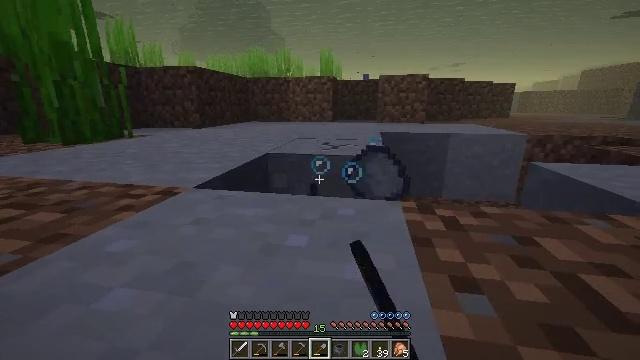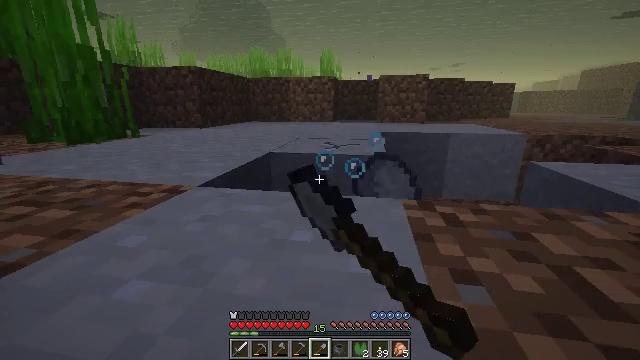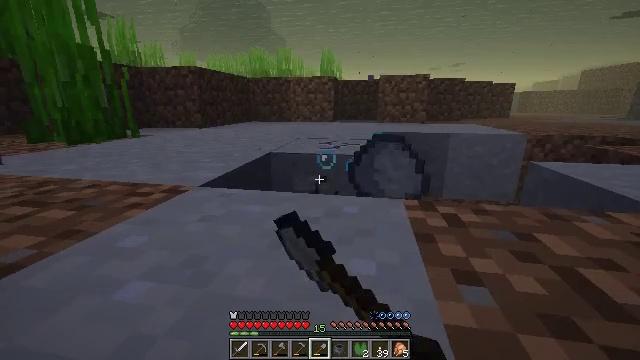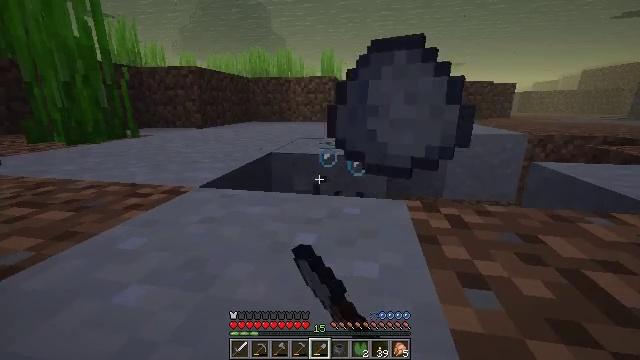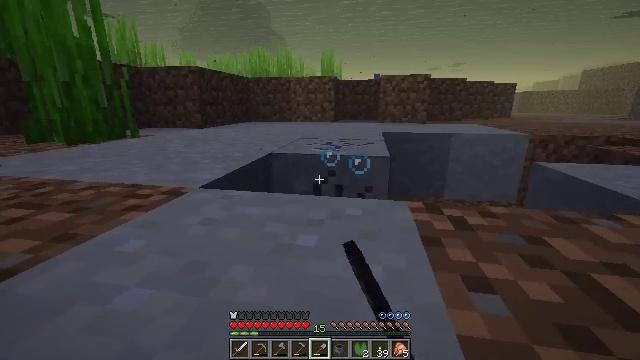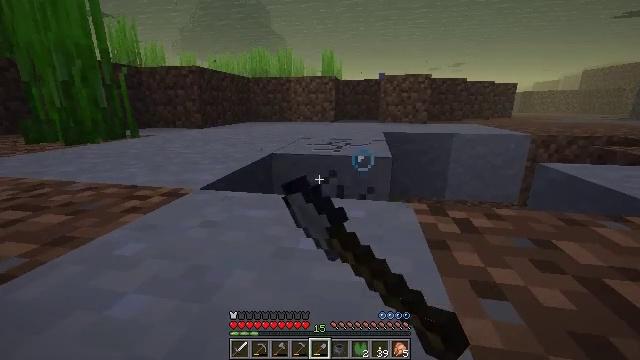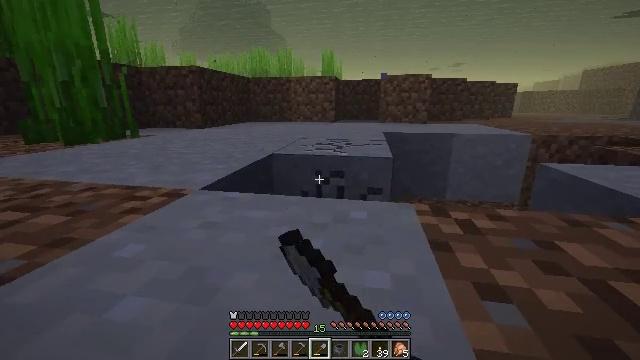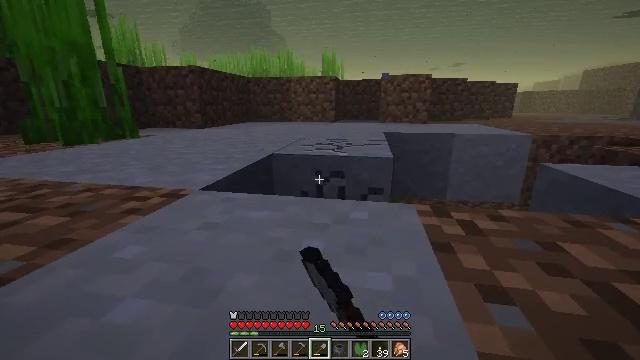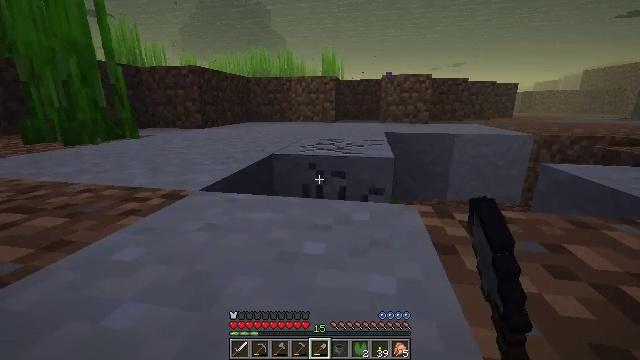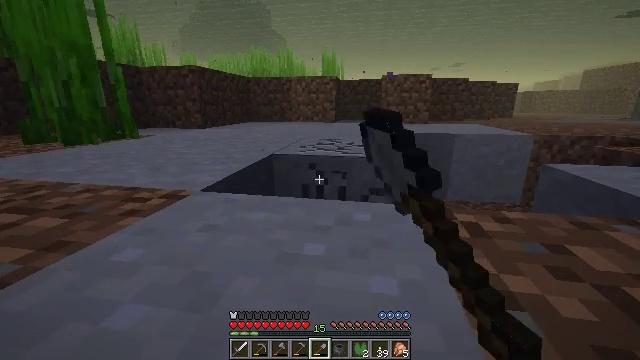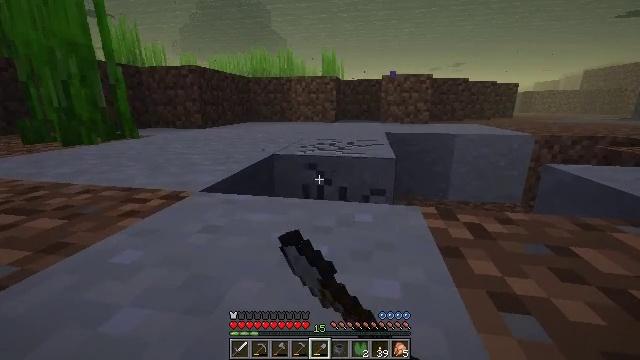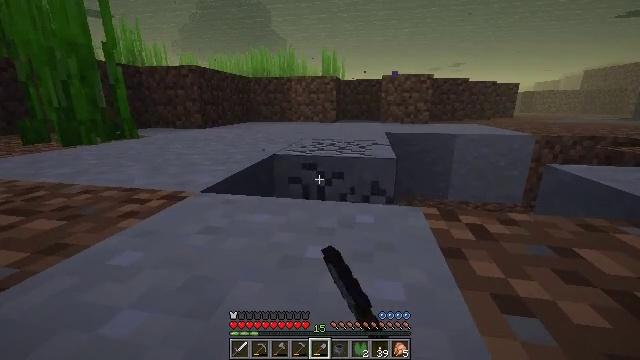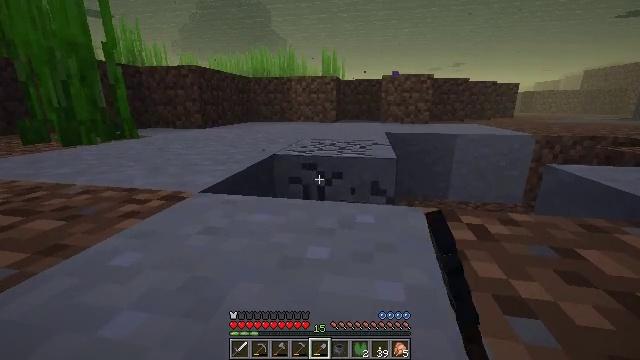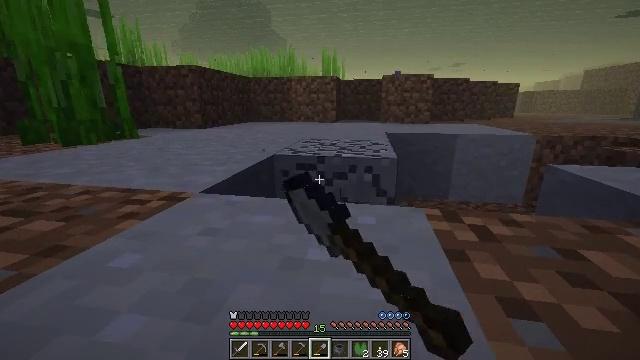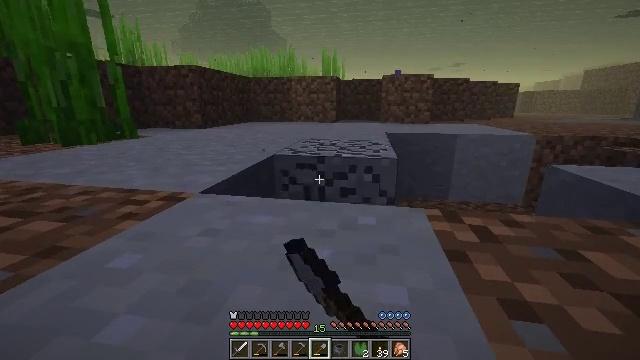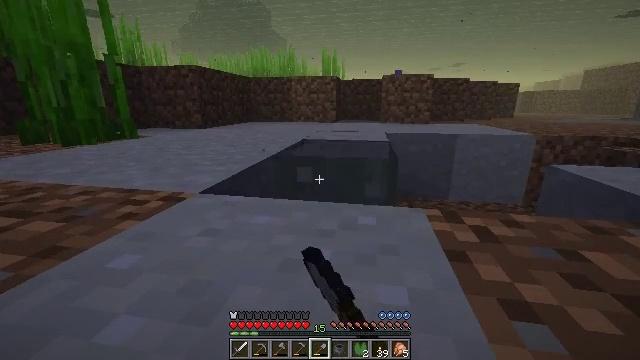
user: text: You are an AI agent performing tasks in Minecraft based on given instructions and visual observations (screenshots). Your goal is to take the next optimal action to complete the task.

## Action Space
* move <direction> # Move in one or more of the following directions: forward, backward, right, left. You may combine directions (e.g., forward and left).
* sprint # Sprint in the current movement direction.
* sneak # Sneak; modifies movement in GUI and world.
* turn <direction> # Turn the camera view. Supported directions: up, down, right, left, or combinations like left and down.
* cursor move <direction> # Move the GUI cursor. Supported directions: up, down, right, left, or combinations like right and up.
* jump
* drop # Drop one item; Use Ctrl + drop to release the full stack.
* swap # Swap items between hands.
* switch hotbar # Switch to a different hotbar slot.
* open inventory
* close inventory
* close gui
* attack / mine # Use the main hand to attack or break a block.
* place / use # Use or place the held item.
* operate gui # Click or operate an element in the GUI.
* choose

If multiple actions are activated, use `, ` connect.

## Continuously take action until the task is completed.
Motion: motion action
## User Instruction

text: Break the clay block to collect it.
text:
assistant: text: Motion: move forward, sneak, attack / mine
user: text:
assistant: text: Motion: move forward, sneak, attack / mine
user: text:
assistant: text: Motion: sneak, attack / mine
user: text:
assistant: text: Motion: sneak, attack / mine
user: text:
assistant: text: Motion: sneak, attack / mine
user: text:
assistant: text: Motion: sneak, attack / mine
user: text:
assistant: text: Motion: sneak, attack / mine
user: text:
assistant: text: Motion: sneak, attack / mine
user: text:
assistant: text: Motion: sneak, attack / mine
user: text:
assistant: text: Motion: sneak, attack / mine
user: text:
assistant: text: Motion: sneak, attack / mine
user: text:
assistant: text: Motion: sneak, attack / mine
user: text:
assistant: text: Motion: sneak, attack / mine
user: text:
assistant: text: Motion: sneak, attack / mine
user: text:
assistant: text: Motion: sneak, attack / mine
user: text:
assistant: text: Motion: sneak, attack / mine
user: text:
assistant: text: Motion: sneak, attack / mine
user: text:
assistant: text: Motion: sneak, attack / mine
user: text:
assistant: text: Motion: sneak, attack / mine
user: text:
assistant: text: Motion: sneak, attack / mine
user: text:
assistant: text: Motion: move forward, sneak, attack / mine
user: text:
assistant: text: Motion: move forward, sneak, attack / mine
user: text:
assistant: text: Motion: move forward, sneak, attack / mine
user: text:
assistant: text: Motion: move forward, sneak, attack / mine
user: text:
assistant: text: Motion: sneak, attack / mine
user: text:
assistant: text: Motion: sneak, attack / mine
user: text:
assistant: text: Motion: sneak, attack / mine
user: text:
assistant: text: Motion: sneak, attack / mine
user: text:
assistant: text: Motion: sneak, attack / mine
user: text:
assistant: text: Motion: sneak, turn right, attack / mine